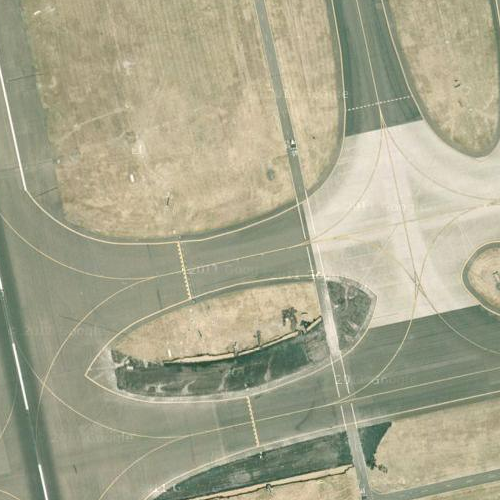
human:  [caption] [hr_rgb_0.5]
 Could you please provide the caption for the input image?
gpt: Many runways are intersected to each other while some lawns beside .

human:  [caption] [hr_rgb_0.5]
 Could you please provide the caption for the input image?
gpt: Some runways with white marking lines on are intersected to each other .

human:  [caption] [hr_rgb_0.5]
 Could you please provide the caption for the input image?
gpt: Some runways are intersected to each other in the airport .

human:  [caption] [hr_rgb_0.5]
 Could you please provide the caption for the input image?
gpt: There are some runways intersected to each other with some lawns beside .

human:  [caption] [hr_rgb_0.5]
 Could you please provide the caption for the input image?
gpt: There are some runways with white marking lines are intersected in the airport .